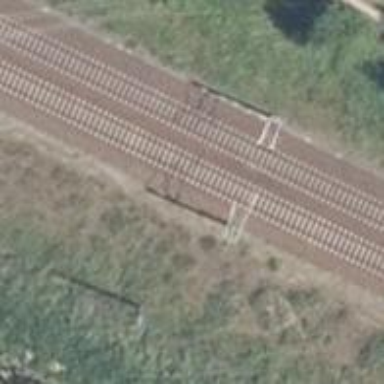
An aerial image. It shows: Milestone along the railway with catenary mast.